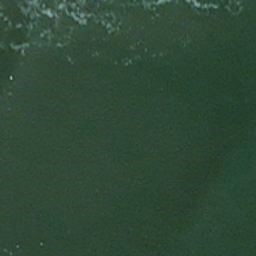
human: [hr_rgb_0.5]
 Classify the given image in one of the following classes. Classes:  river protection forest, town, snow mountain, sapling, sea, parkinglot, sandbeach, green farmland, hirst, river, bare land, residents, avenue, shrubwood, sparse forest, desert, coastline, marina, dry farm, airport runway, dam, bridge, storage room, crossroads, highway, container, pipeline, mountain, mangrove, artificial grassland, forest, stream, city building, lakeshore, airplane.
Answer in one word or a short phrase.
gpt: sea